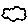
Label: cloud